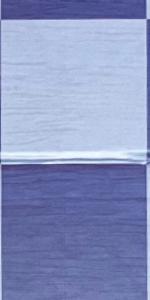
Label: Empty